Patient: sex M, age 71
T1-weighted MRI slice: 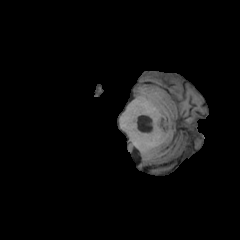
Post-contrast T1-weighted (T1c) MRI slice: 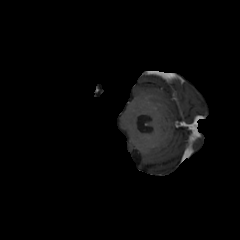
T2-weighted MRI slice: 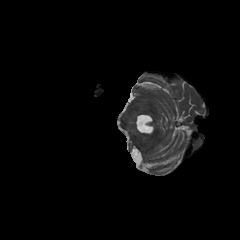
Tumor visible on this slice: no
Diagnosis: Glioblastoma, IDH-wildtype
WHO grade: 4